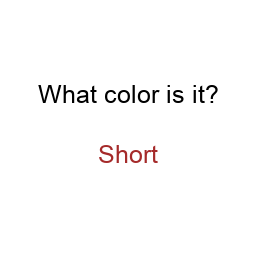
Color: brown
Background color: white
Question text color: black